Question: We have two tables: "riders" and "drivers". Some riders are also drivers, so will show up on both tables. Each
table looks like this:
Table riders

'''
City | user_id | signup_date
SF | u1 | 3/12
CH | u2 | 12/12
SF | u3 | 5/10
'''
I have tried this code:
'''
SELECT riders.id, 'flag' as flag FROM riders INNER JOIN drivers ON riders.id = drivers.id where riders.City ='SF';
'''
Write a query that outputs all SF riders and add a column called 'flag' that prints 'true' if the rider is also a SF driver and 'false' if the rider is not an SF driver.
My output should look like a column of user_id and flag
'''
user_id | flag
u1 | true if u1 is also in Table 'drivers'
u3 | false if u3 is not in Table 'drivers' but in City SF
'''
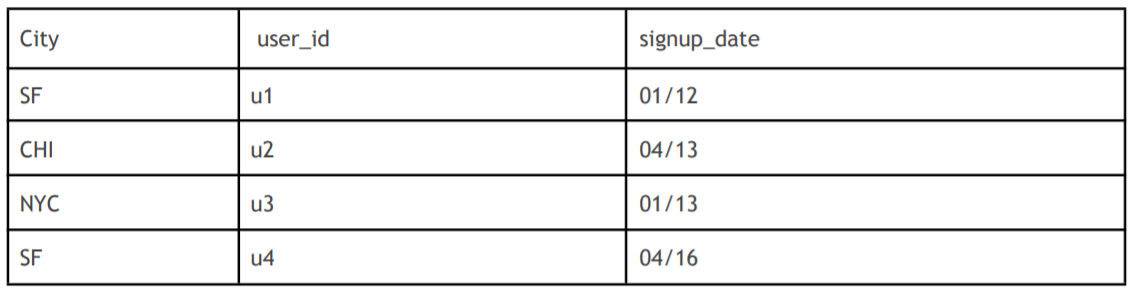
Answer: You are on the right track, but your query has two problems:
- 'flag'- 'join'
You need to 'JOIN' the tables on the 'user_id' and then check if there is a match in the second table:
'''
SELECT r.user_id, (d.user_id is not null) as flag
FROM riders r LEFT JOIN
drivers d
ON r.user_id = d.user_id
WHERE riders.City = 'SF';
'''
If you want 'true' and 'false' as strings:
'''
(CASE WHEN d.user_id IS NOT NULL THEN 'true' ELSE 'false' END)
'''